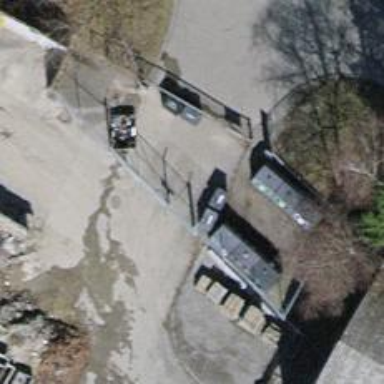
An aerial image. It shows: Recycling center with scrap metal recycling facilities.